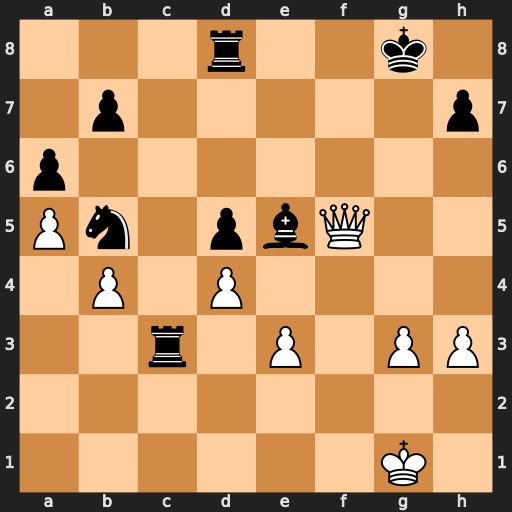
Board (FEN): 3r2k1/1p5p/p7/Pn1pbQ2/1P1P4/2r1P1PP/8/6K1
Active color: w
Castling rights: -
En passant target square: -
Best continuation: Qg5+ Kf7 Qxd8